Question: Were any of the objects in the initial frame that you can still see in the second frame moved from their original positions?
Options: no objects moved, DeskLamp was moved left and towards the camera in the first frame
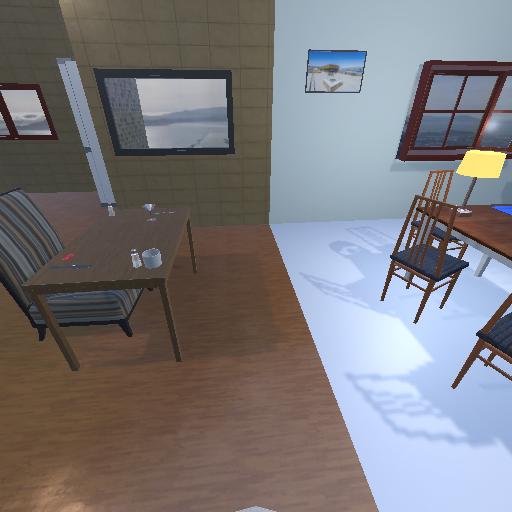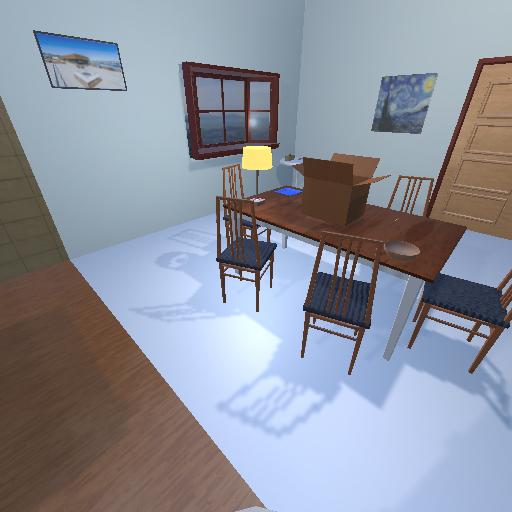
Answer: no objects moved